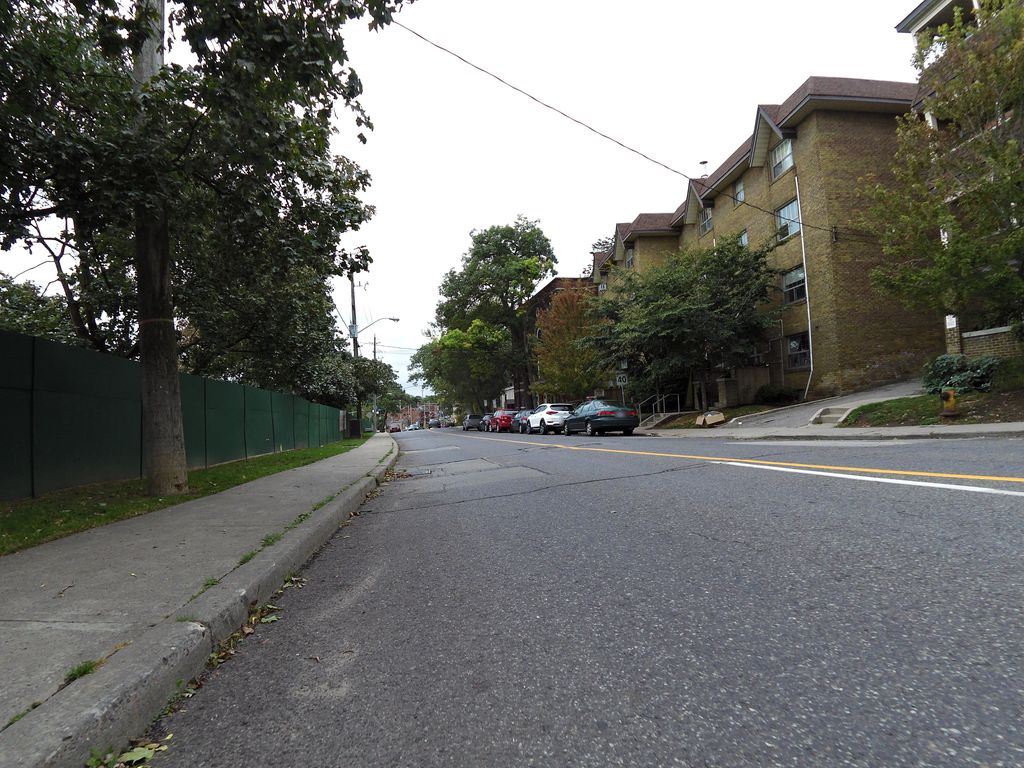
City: toronto